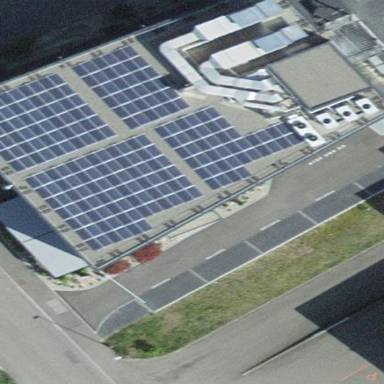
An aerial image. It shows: Solar power generator utilizing photovoltaic technology with solar photovoltaic panels.